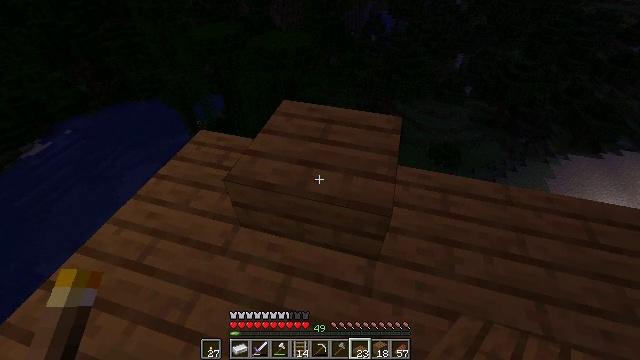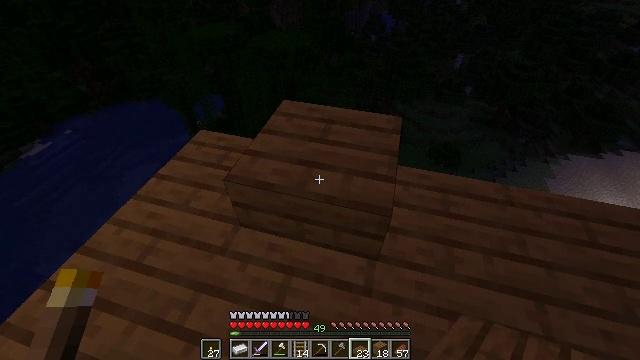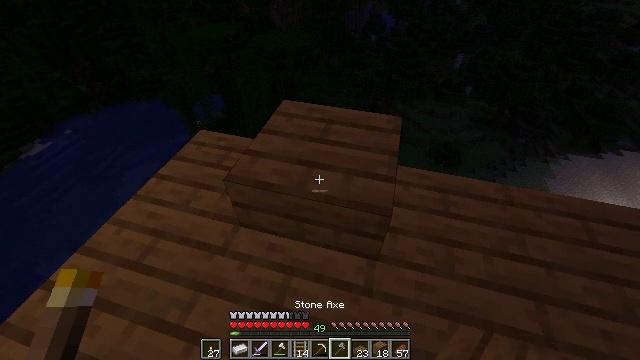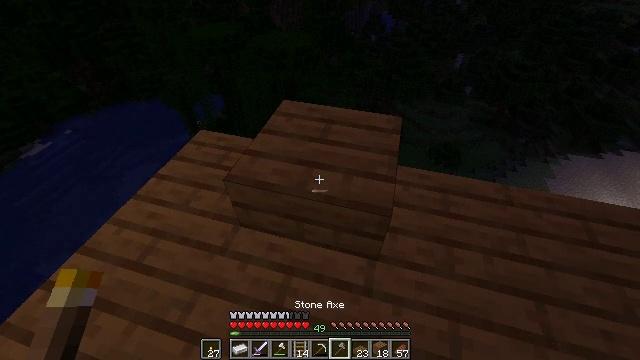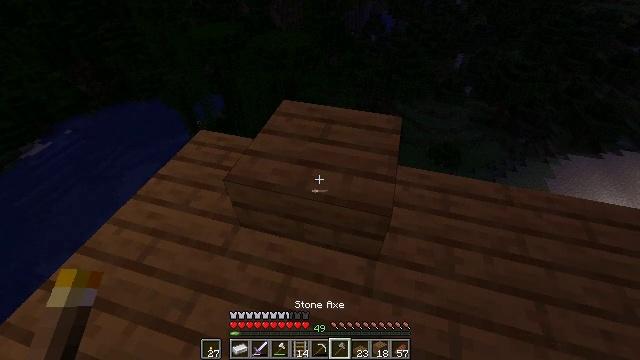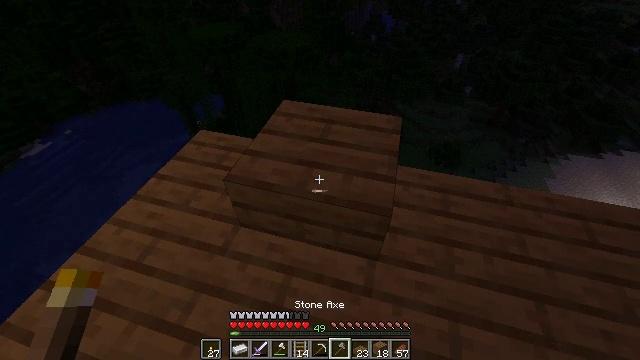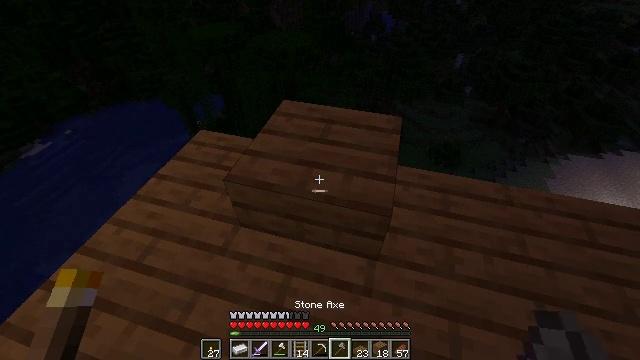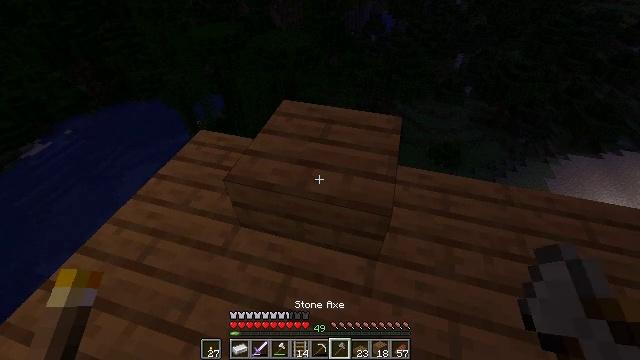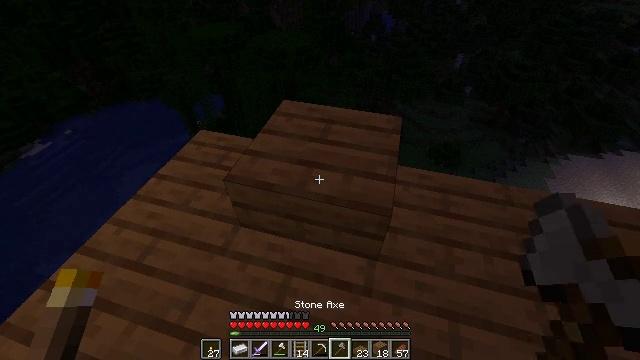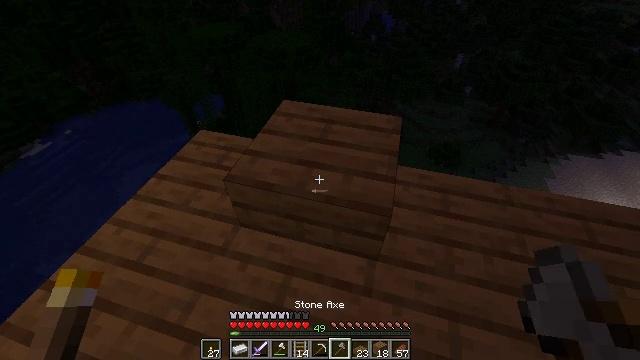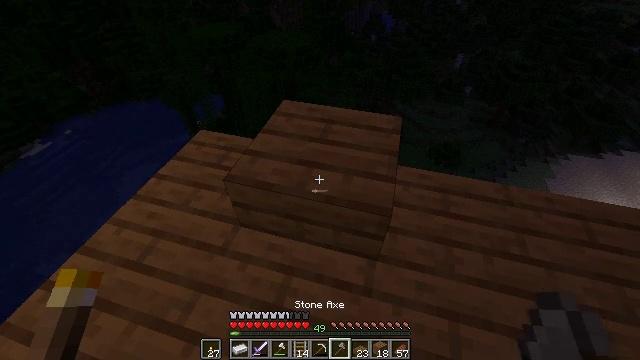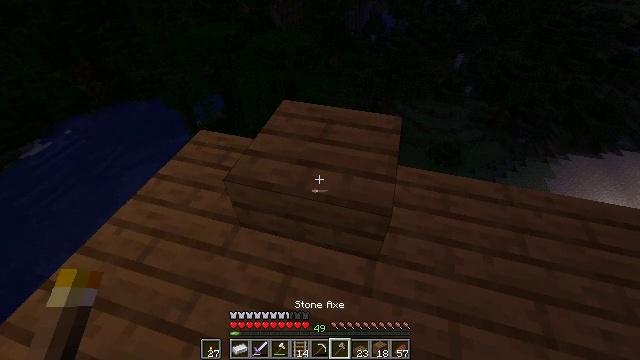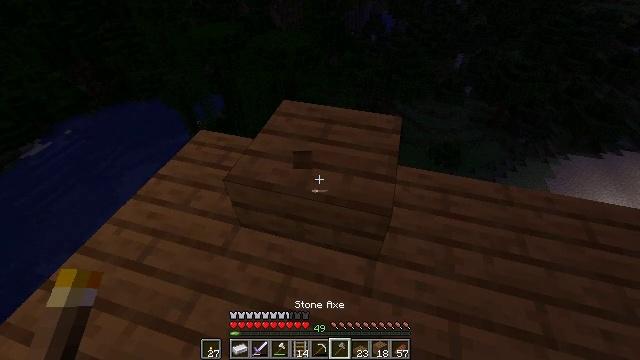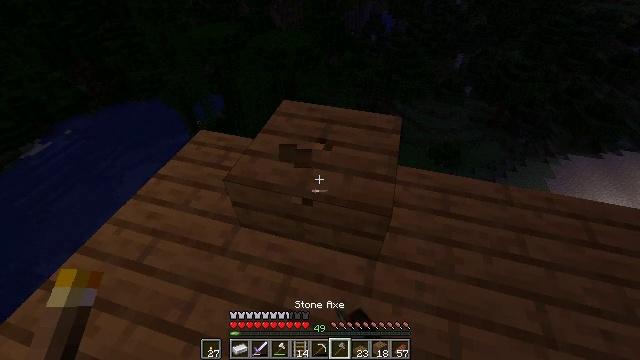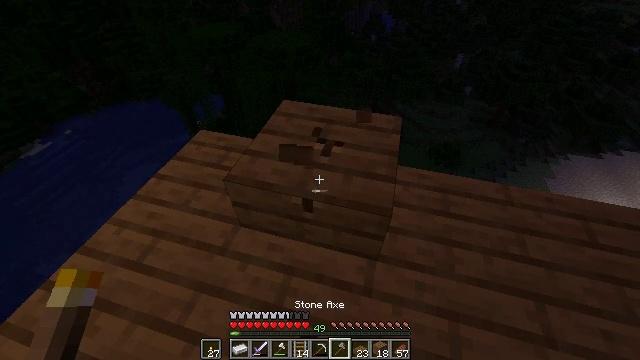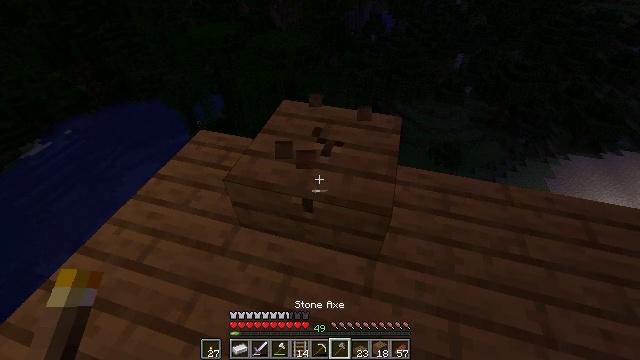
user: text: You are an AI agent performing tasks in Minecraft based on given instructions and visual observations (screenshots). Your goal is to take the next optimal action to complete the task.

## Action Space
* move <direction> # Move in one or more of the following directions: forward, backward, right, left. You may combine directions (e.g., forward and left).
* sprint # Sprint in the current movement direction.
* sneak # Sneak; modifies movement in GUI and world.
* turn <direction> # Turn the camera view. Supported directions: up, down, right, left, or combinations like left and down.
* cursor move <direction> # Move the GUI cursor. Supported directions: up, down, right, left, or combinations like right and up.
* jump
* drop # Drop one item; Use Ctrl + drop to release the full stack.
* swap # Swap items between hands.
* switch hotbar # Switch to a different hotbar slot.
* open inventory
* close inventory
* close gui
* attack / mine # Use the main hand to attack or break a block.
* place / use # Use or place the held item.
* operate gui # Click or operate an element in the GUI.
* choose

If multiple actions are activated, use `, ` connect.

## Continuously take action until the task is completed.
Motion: motion action
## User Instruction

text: Gather the spruce slab by holding left button.
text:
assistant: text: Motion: no_op
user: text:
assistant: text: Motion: no_op
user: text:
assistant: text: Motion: no_op
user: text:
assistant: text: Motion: no_op
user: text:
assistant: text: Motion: no_op
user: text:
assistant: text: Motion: no_op
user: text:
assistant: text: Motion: no_op
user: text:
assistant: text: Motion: no_op
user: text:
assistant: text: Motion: no_op
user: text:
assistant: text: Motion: no_op
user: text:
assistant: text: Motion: no_op
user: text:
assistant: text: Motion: attack / mine
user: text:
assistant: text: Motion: attack / mine
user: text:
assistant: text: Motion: attack / mine
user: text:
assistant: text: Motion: attack / mine
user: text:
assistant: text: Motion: attack / mine
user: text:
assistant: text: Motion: attack / mine
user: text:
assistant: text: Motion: attack / mine
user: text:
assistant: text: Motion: attack / mine
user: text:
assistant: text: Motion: attack / mine
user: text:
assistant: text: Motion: attack / mine
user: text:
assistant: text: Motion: attack / mine
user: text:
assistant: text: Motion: attack / mine
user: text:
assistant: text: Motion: attack / mine
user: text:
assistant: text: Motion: attack / mine
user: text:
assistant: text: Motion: attack / mine
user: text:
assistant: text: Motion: attack / mine
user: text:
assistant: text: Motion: attack / mine
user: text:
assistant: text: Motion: attack / mine
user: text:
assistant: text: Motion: attack / mine